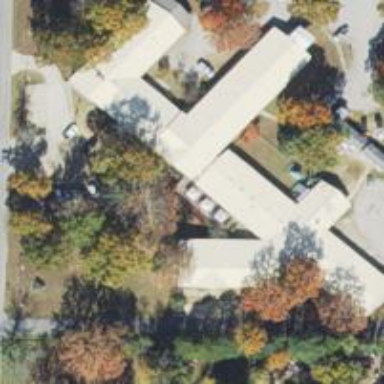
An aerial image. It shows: Nursing home.